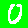
Digit: 0